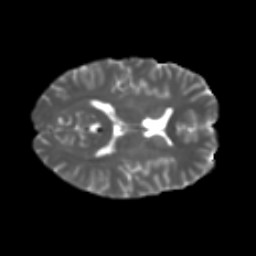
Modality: T2w
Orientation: axial
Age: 23
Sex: female
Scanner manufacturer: ge
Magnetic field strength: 3 T
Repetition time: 7.8 s
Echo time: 0.0606 s